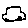
Label: car